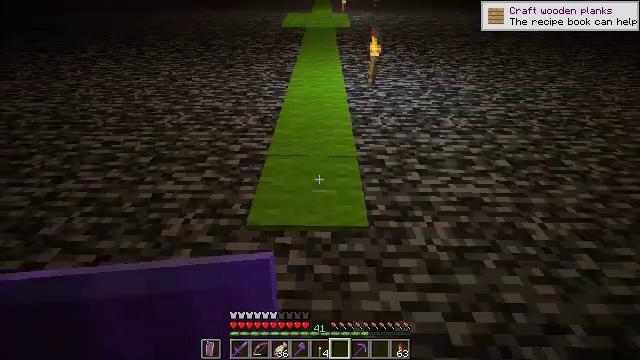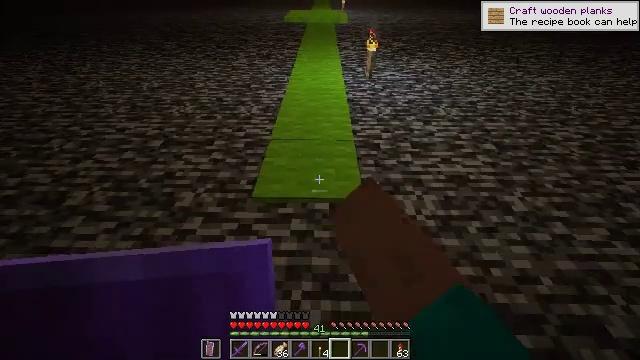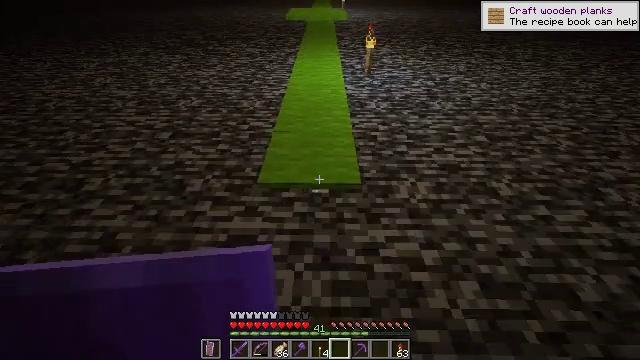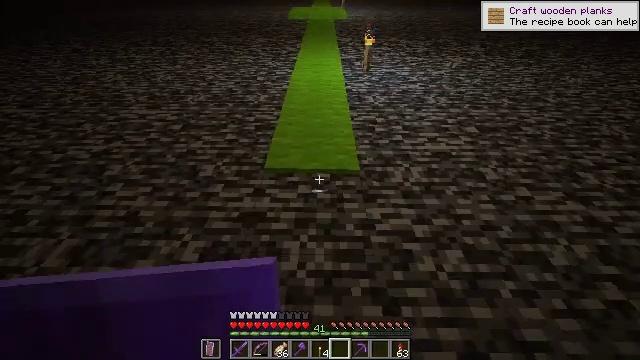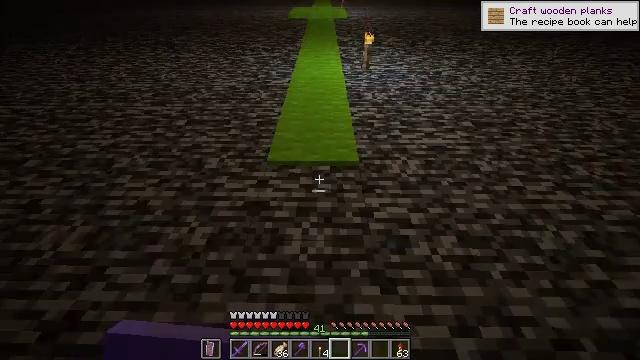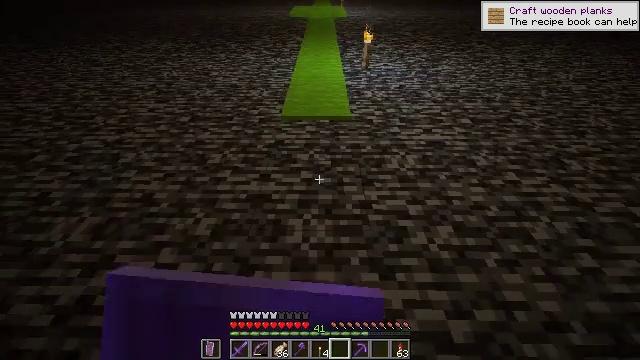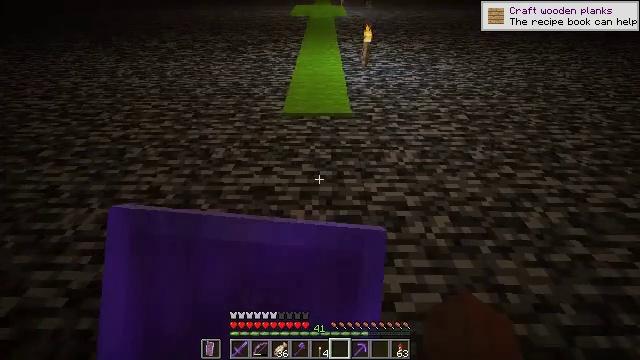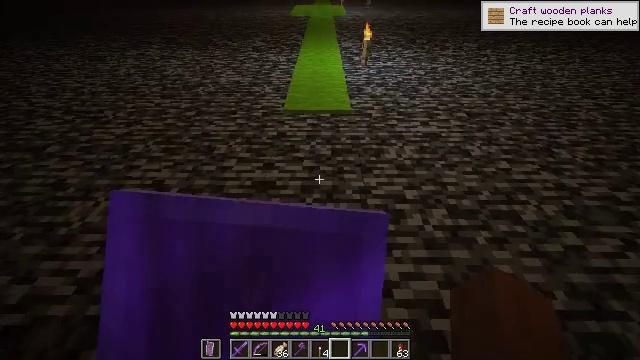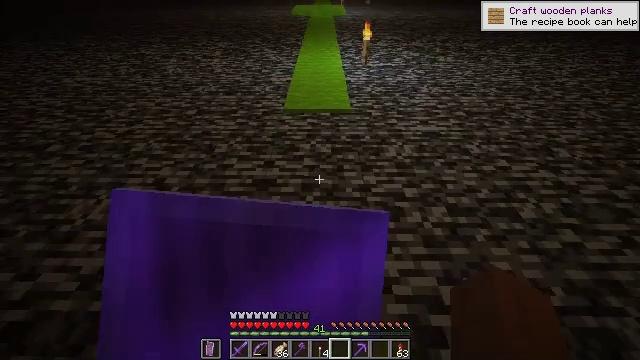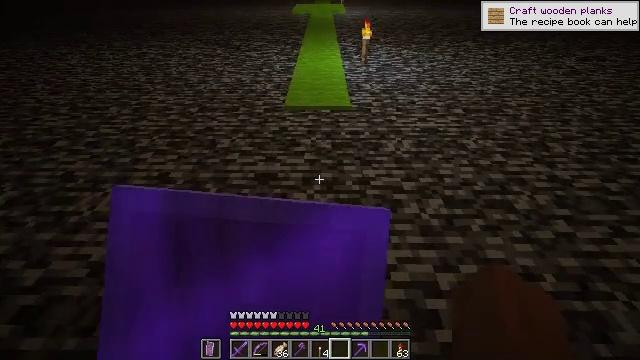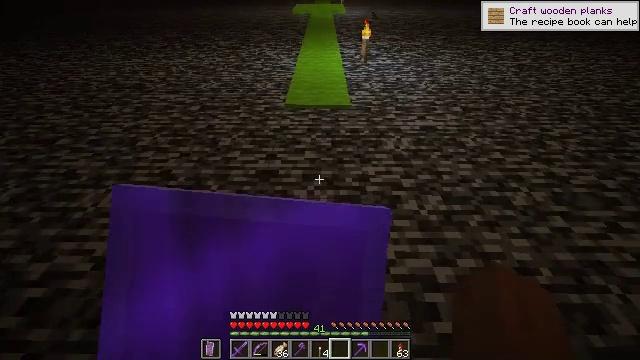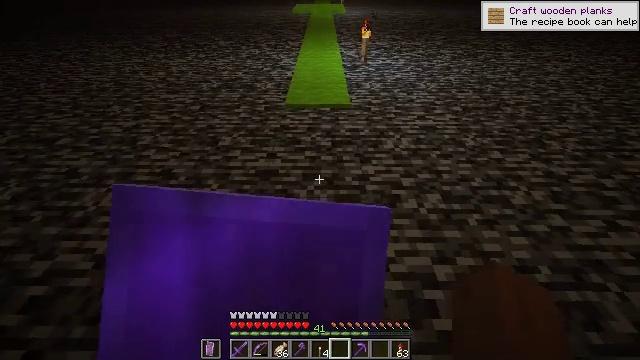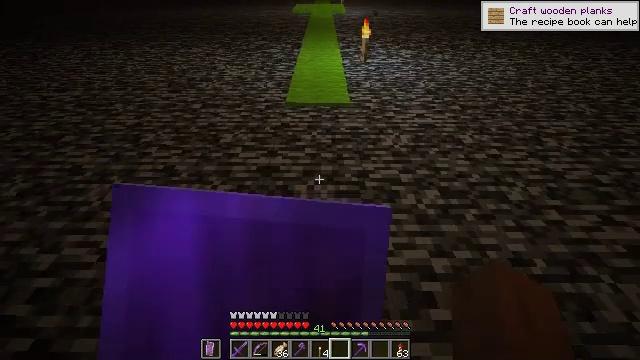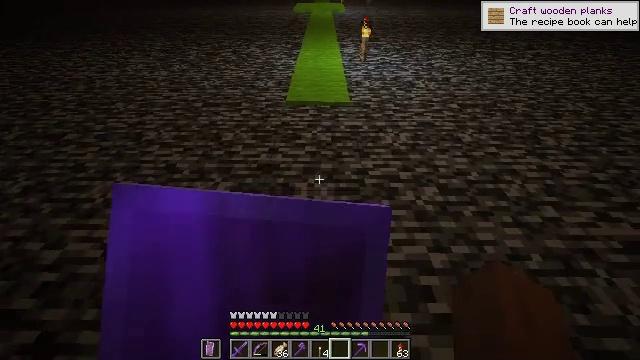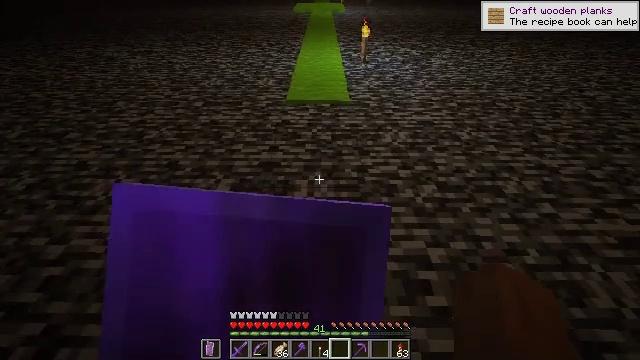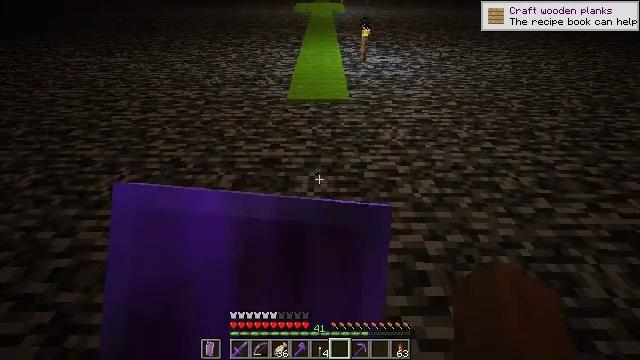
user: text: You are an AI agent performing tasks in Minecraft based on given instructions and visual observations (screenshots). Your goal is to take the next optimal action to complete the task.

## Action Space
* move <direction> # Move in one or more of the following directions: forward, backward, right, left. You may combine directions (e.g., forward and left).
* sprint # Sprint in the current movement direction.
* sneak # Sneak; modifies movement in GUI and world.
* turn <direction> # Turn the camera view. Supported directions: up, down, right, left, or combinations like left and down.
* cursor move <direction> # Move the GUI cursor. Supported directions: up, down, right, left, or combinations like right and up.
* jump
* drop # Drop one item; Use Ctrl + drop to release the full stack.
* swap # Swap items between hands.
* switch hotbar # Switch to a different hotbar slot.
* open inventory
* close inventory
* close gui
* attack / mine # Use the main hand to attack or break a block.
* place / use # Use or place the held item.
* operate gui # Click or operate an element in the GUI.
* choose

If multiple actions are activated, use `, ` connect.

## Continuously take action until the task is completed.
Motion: motion action
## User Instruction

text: Collect the lime carpet.
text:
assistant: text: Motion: move back, use / place
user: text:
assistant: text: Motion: move back, use / place
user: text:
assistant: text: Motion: move back, use / place
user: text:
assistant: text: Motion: move back, use / place
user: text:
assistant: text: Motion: move back, use / place
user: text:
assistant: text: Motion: move back, use / place
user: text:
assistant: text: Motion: move back, use / place
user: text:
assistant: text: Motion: move back, use / place
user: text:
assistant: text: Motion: move back, use / place
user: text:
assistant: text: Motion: move back, use / place
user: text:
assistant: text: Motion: move back, use / place
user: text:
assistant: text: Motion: move back, use / place
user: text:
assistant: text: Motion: move back, use / place
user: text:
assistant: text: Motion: move back, use / place
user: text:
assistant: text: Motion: move back, use / place
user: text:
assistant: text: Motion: move back, use / place
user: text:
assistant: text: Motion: move back
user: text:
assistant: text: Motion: no_op
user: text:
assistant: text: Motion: no_op
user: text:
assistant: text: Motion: move forward, turn up
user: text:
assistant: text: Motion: move forward, turn up
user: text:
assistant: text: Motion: move forward, turn up
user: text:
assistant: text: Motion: move forward
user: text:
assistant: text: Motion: move forward
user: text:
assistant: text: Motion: move forward
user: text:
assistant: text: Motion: move forward
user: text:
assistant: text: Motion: move forward
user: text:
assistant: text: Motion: move forward
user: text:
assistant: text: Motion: move forward
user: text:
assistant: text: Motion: move forward